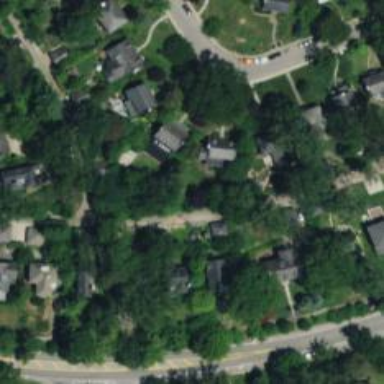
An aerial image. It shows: Charming neighbourhood.